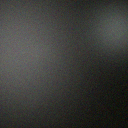
Screen state: off